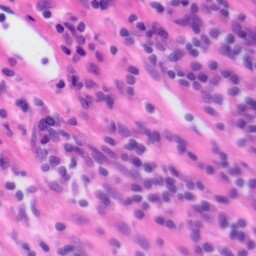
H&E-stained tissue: Tonsil